Interaction volume radius: 5 \u00c5
Interaction volume height: 15 \u00c5
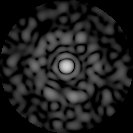
Disorder parameter: 0.8276